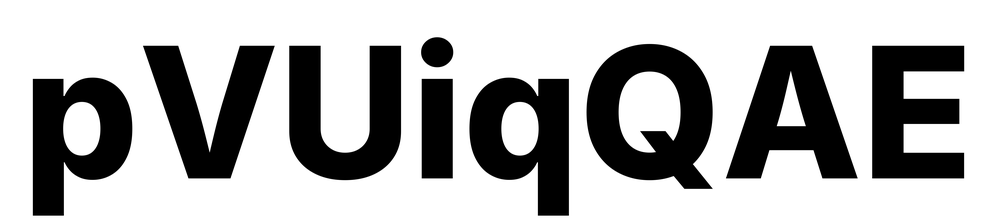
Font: Inter_ExtraBold